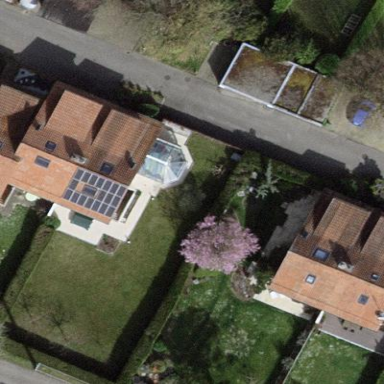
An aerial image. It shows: Garden enclosed by fence.